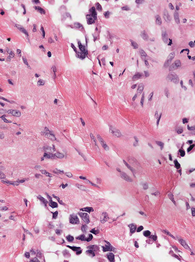
Tumor epithelial tissue: yes
Tumor-associated stroma tissue: yes
Normal tissue: no